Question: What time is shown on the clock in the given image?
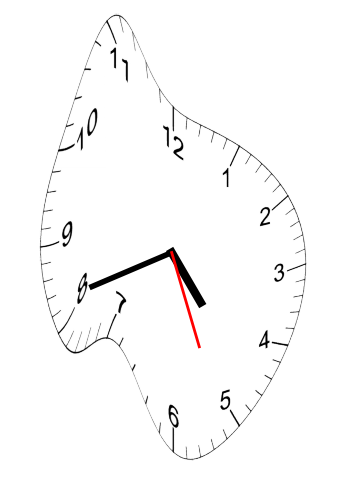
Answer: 04:41:26